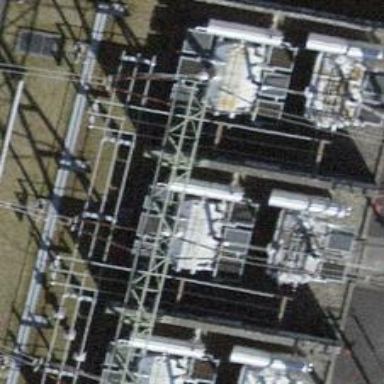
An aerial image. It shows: Transformer is shown.